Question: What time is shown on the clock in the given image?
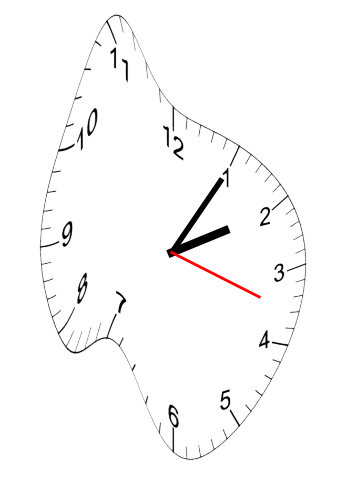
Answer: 02:05:18